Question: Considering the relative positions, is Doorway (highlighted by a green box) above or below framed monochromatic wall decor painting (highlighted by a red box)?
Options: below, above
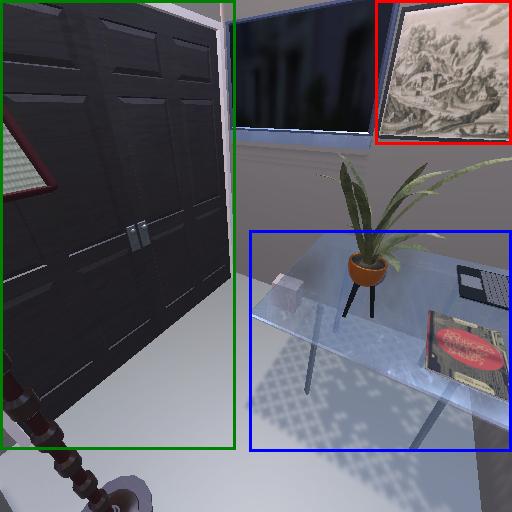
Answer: below